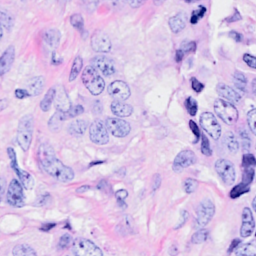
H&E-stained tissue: Breast